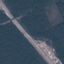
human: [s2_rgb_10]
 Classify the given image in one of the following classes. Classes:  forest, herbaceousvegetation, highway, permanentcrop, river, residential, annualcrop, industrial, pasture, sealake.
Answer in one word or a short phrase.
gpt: Highway